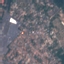
Land use / land cover class: Residential